Question: I am very new to powershell, and I am trying to automate a login to website, I have browsed many examples but NONE is working without errors.
For example with this very simple script:
'''
$ie = New-Object -comobject InternetExplorer.Application
$ie.Visible = $true
$ie.Navigate($URL)
$ie.Navigate("www.facebook.com")
$ie.document.getElementById("pass")
$ie.document.getElementById("pass").value = "Hi"
'''
I am supposed to get "Hi" in the password field but I get instead this

I am getting this error in ALL the examples I found, what's going on? Is this something no longer supported in Powershell?
I have windows 10.
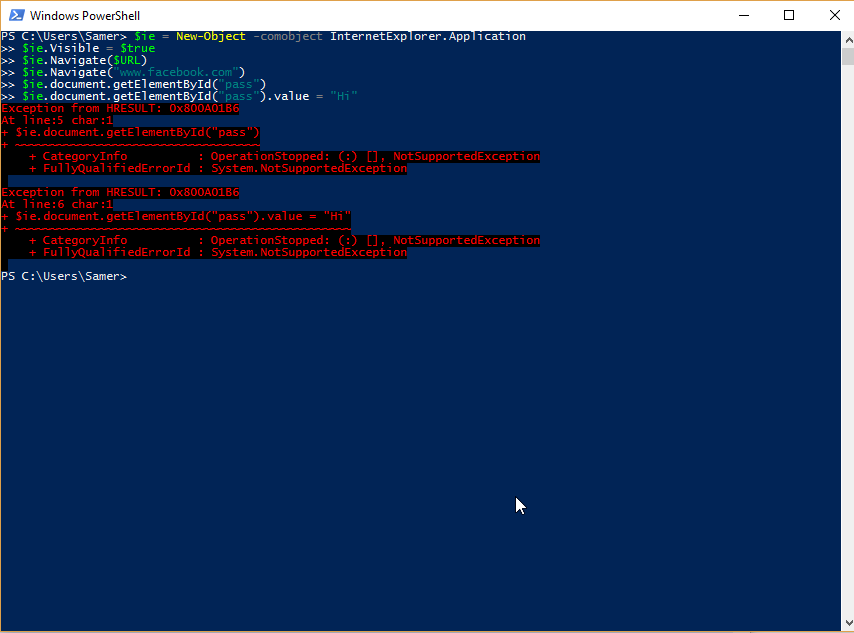
Answer: Don't use 'getElementById'. Use 'IHTMLDocument3_getElementById', e.g.:
'''
$ie.Document.IHTMLDocument3_getElementById("email").value = "asd123"
'''
You can do this for other methods as well, such as 'IHTMLDocument3_getElementsByName'.
I should add that I don't know this works - I just used the following query to find any useful looking members on the Document object and played around with them
'''
$ie.Document | Get-Member | where Name -like '*get*'
'''